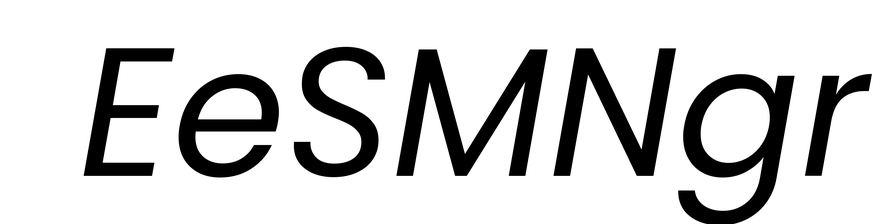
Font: Poppins-Italic